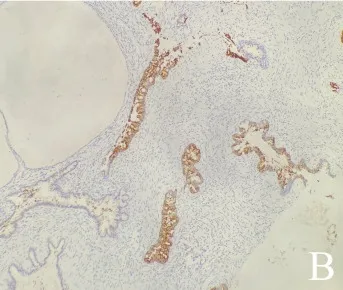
Hematoxylin and Eosin stain (x200): The tumor shows gastric type differentiation with abundant clear or pale, eosinophilic cytoplasm with atypical nucleus;. Immunohistochemical stains are focally positive for Muc-6.
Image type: pathology (immunostaining)